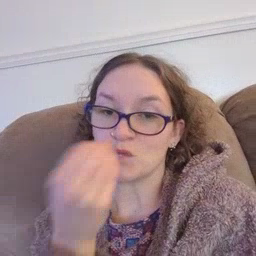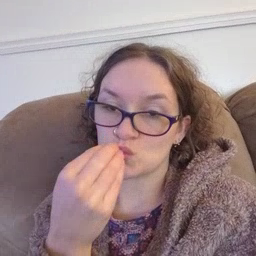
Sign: food